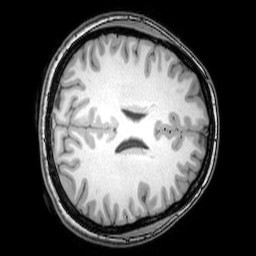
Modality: T1w
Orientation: axial
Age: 25
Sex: female
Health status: healthy
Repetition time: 0.081 s
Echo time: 0.037 s